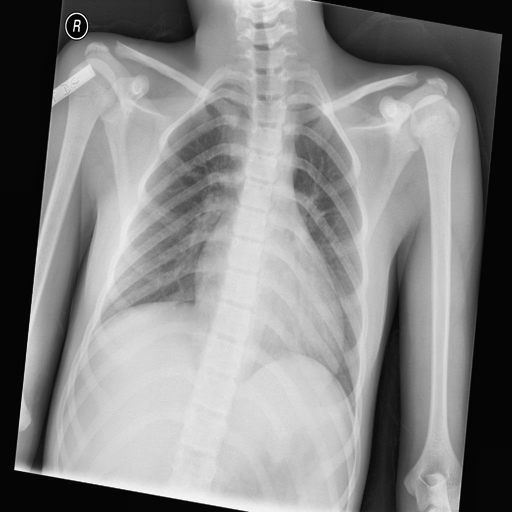
Finding: NORMAL